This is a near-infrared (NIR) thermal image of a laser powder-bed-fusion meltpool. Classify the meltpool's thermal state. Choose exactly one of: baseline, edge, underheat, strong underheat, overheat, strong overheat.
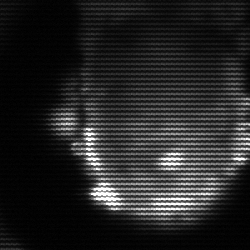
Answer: baseline